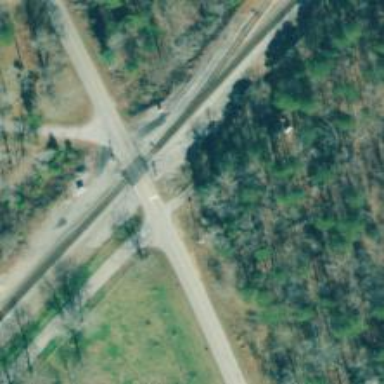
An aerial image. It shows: Level crossing on the railway with lights.